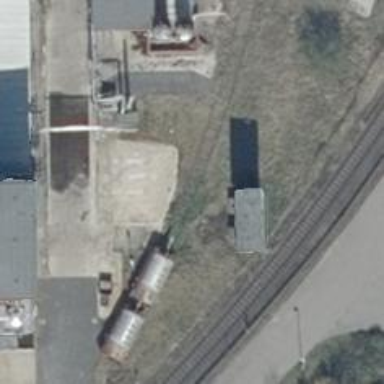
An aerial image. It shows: Rail spur service.